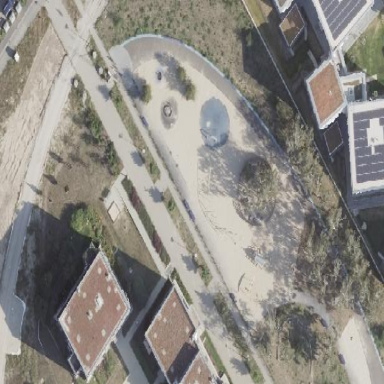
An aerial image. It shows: Wire fence surrounding playground.